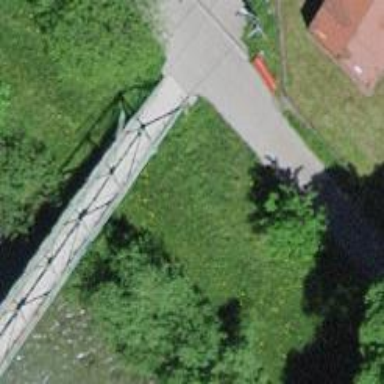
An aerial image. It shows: Concrete footway bridge with no sidewalk.